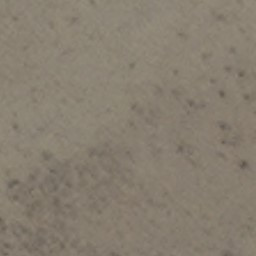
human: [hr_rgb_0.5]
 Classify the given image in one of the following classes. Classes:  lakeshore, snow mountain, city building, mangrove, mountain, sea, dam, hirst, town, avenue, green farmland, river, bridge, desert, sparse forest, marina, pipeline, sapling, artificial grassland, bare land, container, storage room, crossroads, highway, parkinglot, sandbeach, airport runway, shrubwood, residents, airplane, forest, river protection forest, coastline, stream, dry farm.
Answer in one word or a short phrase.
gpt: bare land